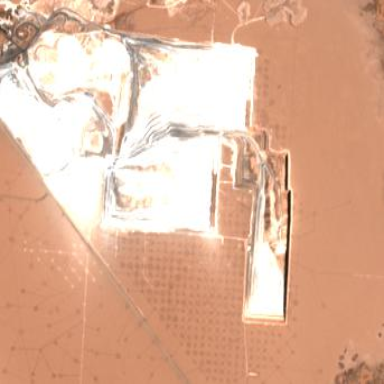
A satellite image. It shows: Quarry used for extracting salt resources.